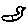
Label: bird